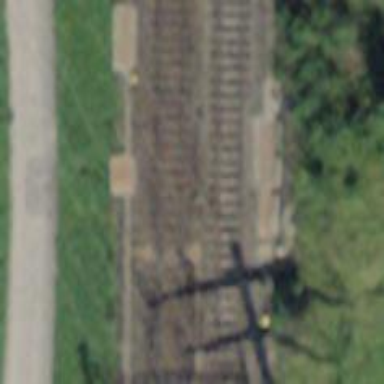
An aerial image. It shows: Railway track with contact line for electrification.